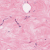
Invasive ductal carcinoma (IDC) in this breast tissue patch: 0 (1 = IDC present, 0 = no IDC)